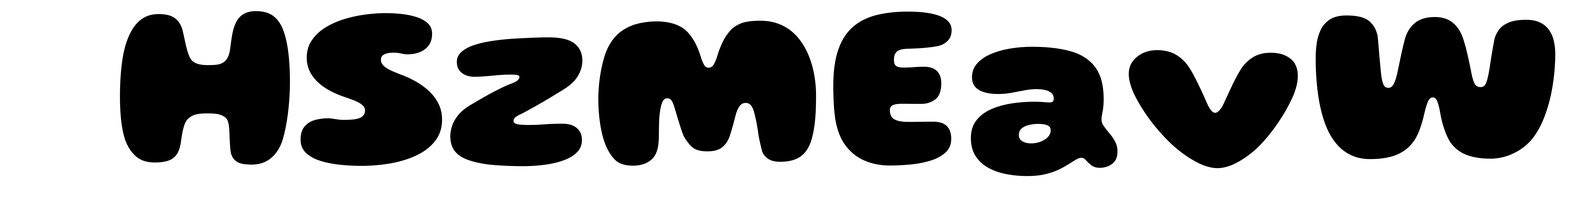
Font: Gluten_ExtraBold